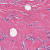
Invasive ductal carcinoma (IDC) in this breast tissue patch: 0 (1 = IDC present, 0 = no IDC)